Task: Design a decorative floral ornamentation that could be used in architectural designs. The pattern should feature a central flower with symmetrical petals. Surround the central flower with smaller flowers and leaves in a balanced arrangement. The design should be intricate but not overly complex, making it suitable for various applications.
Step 885:
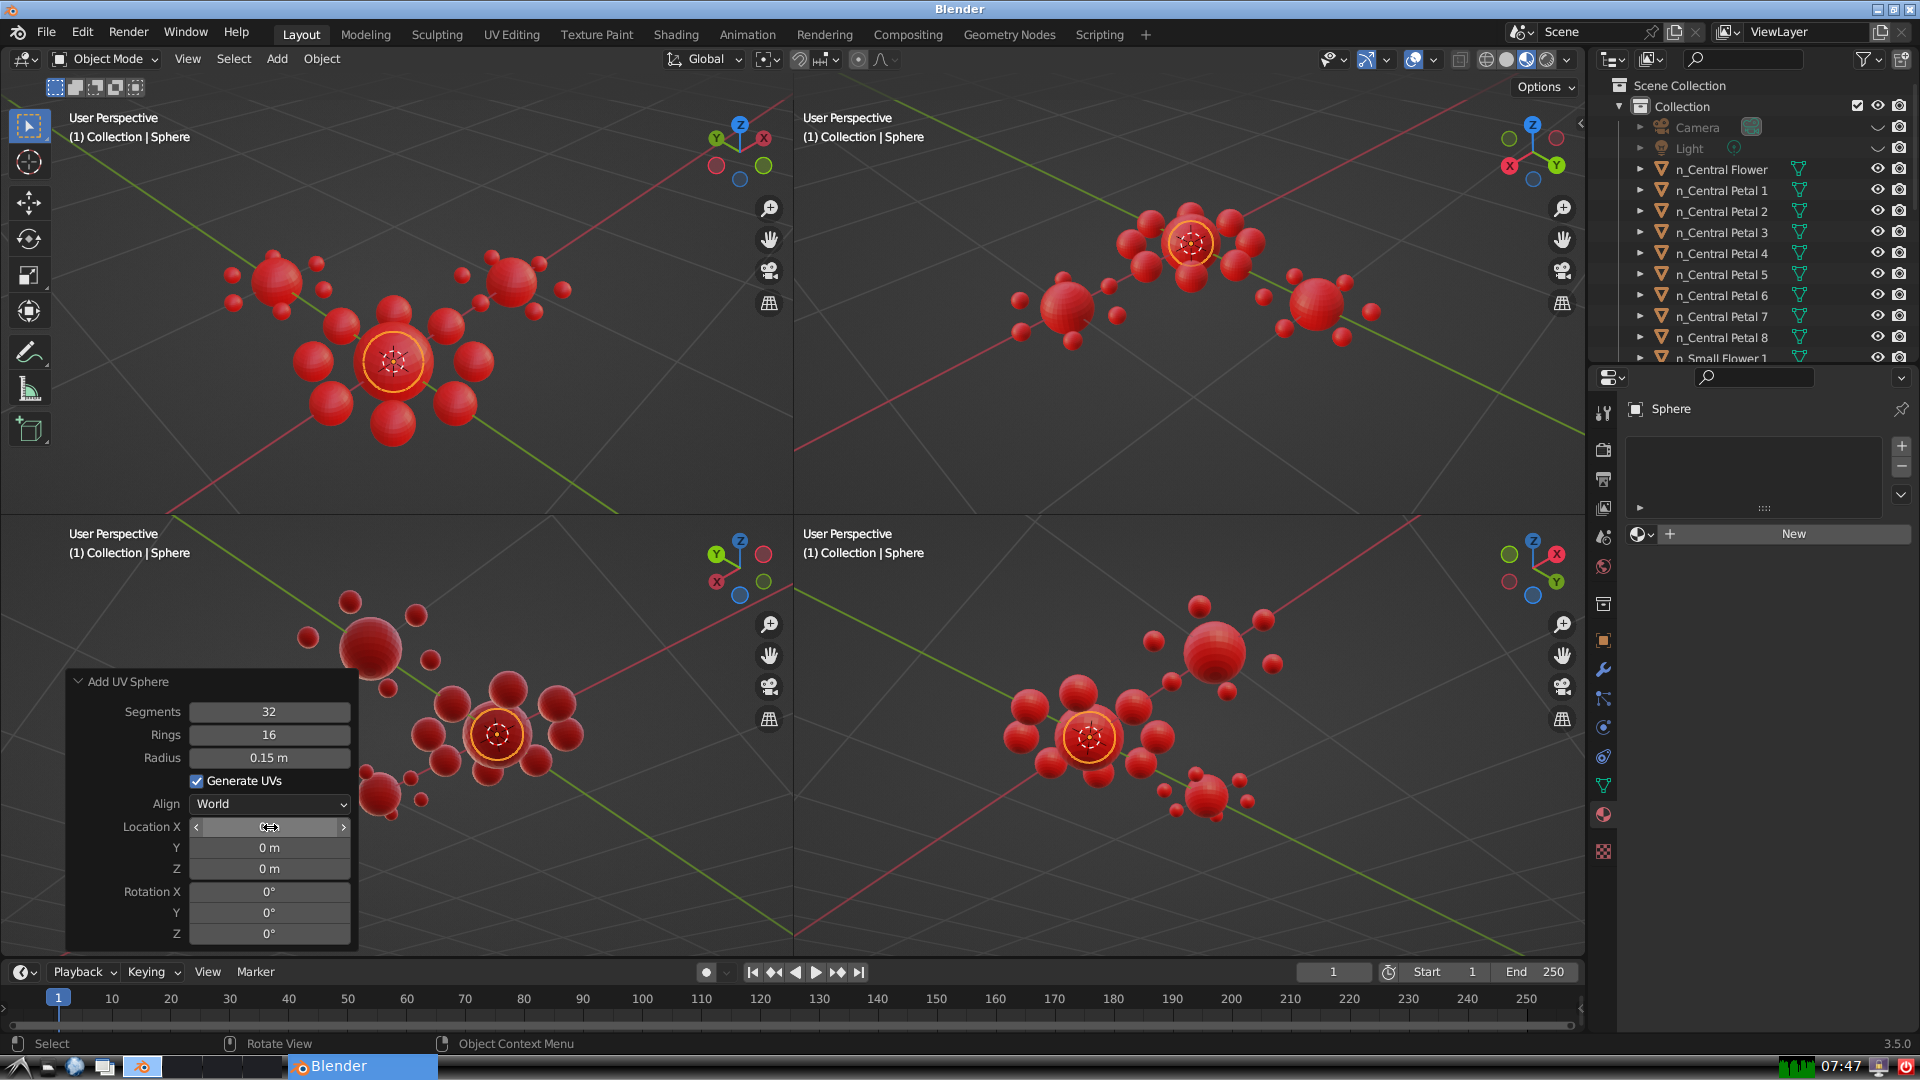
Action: click: no